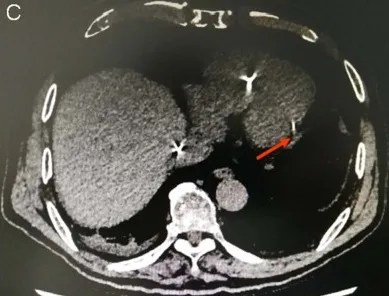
(C,D) The lead tip close to the left posterior free wall (arrow) was confirmed by lung CT and chest x-ray.
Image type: radiology (ct)